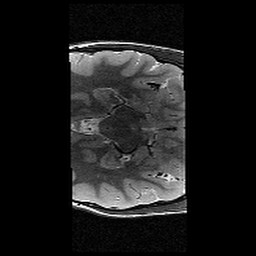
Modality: T2w
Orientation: axial
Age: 10
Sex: female
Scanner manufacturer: siemens
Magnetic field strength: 3 T
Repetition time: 9.23 s
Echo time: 0.067 s